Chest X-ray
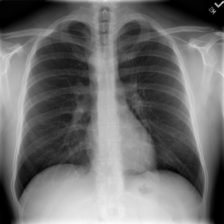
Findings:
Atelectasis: negative
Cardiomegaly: negative
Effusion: negative
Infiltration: negative
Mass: negative
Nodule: negative
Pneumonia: negative
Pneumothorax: negative
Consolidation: negative
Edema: negative
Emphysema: negative
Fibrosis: negative
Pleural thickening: negative
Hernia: negative